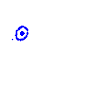
Particle: pion